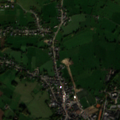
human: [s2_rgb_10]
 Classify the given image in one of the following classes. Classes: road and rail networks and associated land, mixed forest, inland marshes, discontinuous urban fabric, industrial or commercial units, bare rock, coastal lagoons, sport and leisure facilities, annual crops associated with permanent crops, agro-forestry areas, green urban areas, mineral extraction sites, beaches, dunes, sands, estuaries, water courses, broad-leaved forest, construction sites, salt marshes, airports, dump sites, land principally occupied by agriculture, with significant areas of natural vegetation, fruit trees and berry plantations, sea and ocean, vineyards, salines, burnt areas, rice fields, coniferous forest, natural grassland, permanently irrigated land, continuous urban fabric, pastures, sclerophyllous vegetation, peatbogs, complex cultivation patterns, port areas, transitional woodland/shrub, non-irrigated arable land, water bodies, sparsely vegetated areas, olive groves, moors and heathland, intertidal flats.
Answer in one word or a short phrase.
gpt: discontinuous urban fabric, pastures, complex cultivation patterns